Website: crate-barrel
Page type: receipt
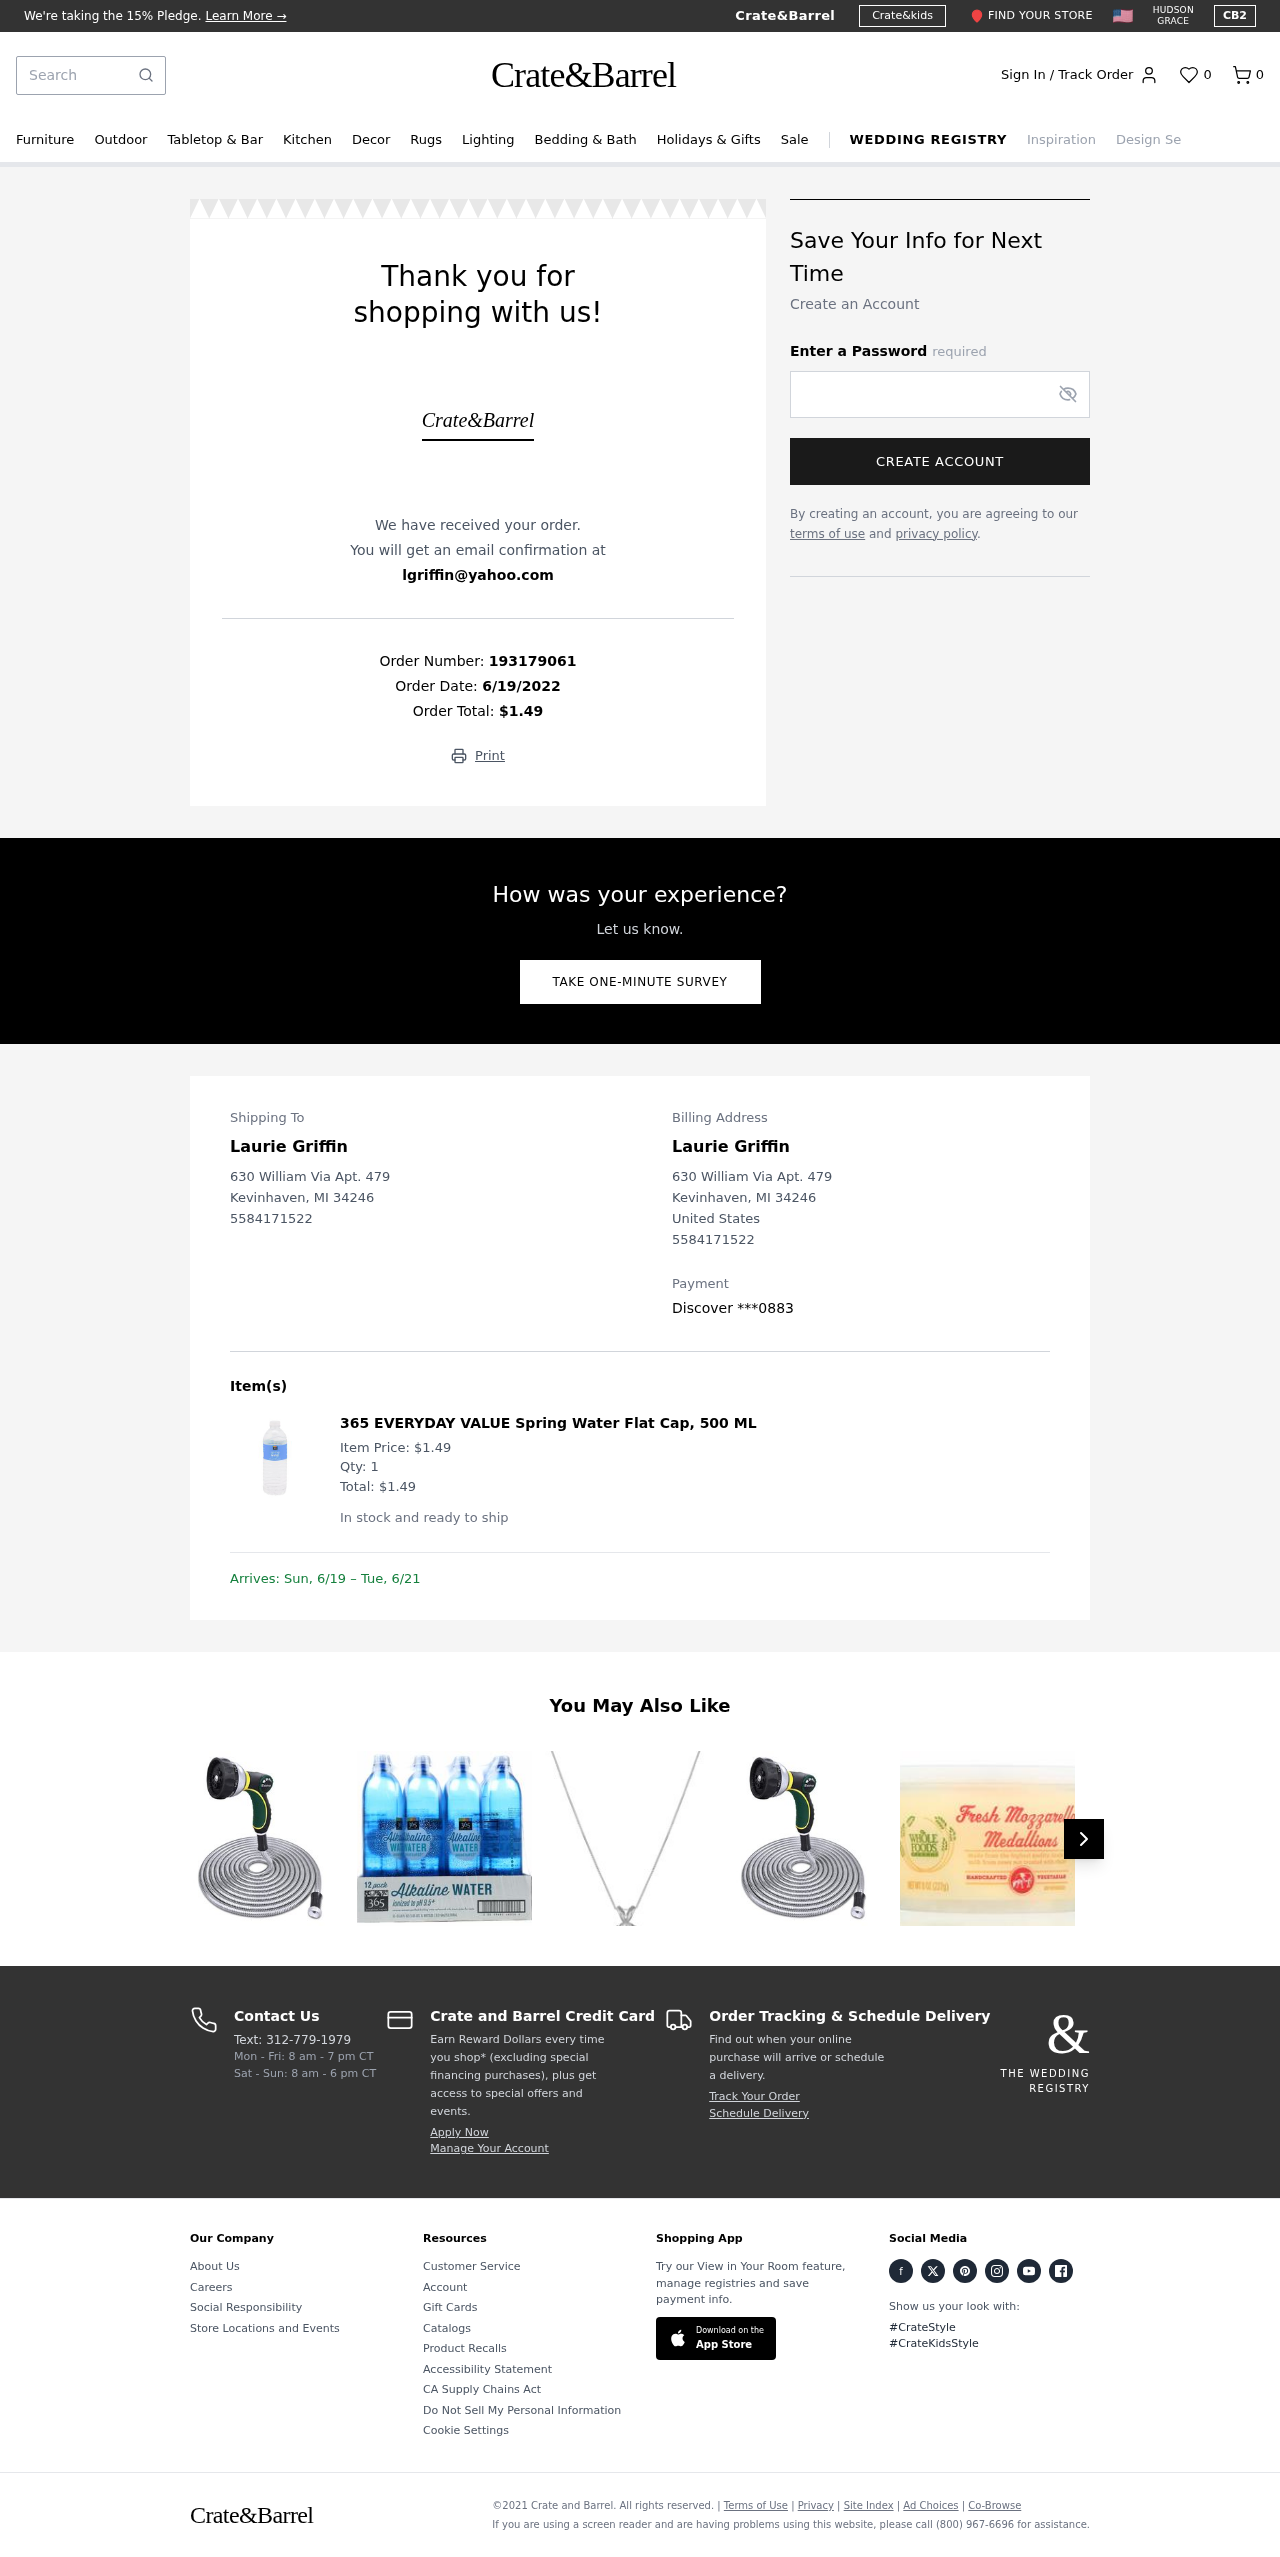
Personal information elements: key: PII_CARD_LAST4
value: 0883
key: PII_CARD_TYPE
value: Discover
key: PII_CITY
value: Kevinhaven
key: PII_COUNTRY
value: United States
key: PII_EMAIL
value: lgriffin@yahoo.com
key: PII_FULLNAME
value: Laurie Griffin
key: PII_PHONE
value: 5584171522
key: PII_POSTCODE
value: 34246
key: PII_STATE_ABBR
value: MI
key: PII_STREET
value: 630 William Via Apt. 479
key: PII_FULLNAME2
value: Laurie Griffin
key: PII_STREET2
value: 630 William Via Apt. 479
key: PII_CITY2
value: Kevinhaven
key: PII_STATE_ABBR2
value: MI
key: PII_POSTCODE2
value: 34246
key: PII_PHONE2
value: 5584171522
Product elements: key: PRODUCT1_NAME
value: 365 EVERYDAY VALUE Spring Water Flat Cap, 500 ML
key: PRODUCT1_PRICE
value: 1.49
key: PRODUCT1_QUANTITY
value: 1
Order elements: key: ORDER_NUM_ITEMS
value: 0
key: ORDER_ID
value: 193179061
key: ORDER_DATE
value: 6/19/2022
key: ORDER_TOTAL
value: $1.49
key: ORDER_ITEM_TOTAL
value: $1.49
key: ORDER_DELIVERY_DATE
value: Sun, 6/19 – Tue, 6/21
Search elements: key: HEADER_SEARCH
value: Search
Other elements: key: FAVORITES_COUNT
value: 0